Question: I just tried out this simple program... nothing fancy..
'''
double[] a = new double[100000];
double[] b = new double[100000];
List<double> a1 = new List<double>();
List<double> b1 = new List<double>();
for (Int64 i = 0; i < 100000; i++)
{
a[i] = i;
a1.Add(i);
}
Parallel.For(0, 100000, delegate(Int64 i)
{
b[i] = i;
b1.Add(i);
});
'''
According to this code, 100000 numbers must be stored in a, b, a1, b1 each. But at times, the variable b1 (List updated by the Parallel Process) has less than 100000 numbers (Keeps varying between 90000 and 100000). I wonder why...

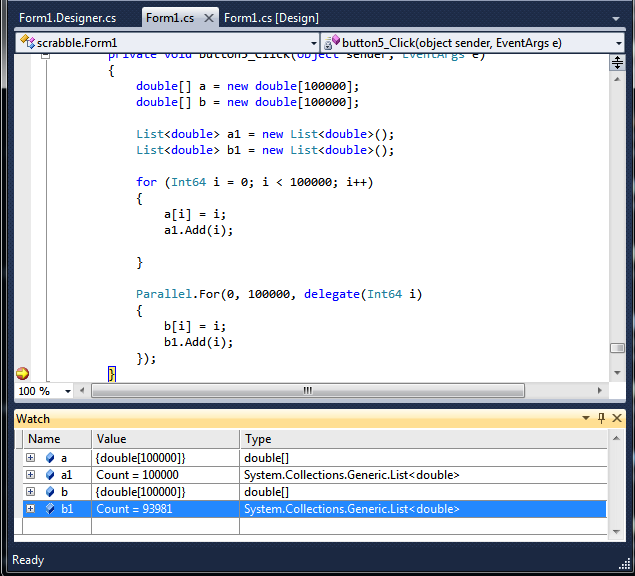
Answer: 'List<T>' is not thread-safe for multiple threads to be writing simultaneously, as described on the <URL> or use a thread-safe collection. There are thread-safe collections available in the 'System.Collections.Concurrent' namespace.